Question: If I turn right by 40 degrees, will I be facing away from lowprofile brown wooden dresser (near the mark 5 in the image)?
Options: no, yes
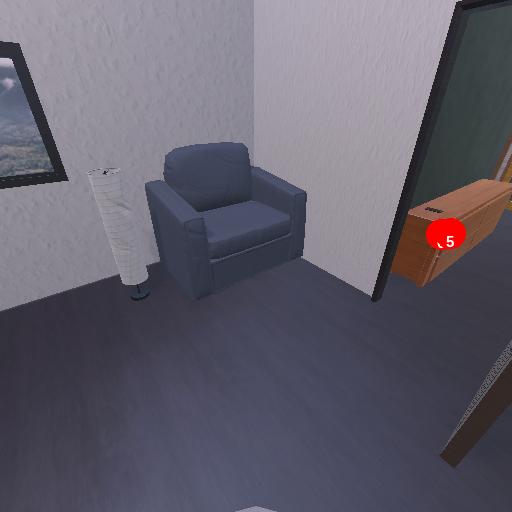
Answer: no